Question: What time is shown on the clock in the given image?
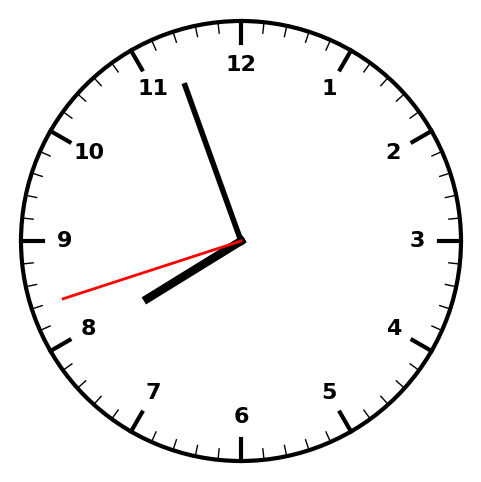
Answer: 07:56:42